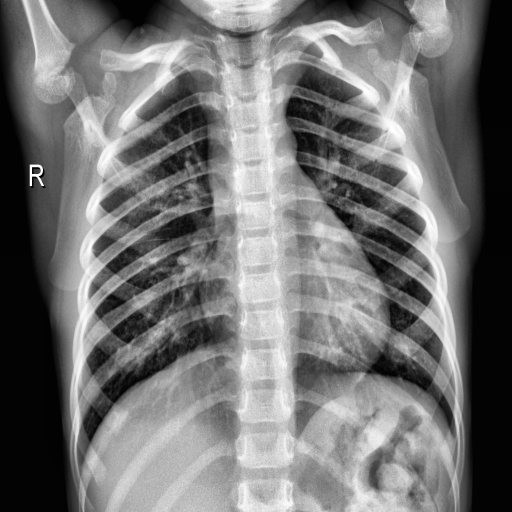
Finding: NORMAL